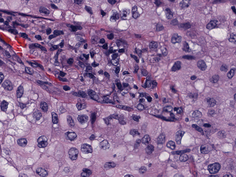
Tumor epithelial tissue: yes
Tumor-associated stroma tissue: yes
Normal tissue: no